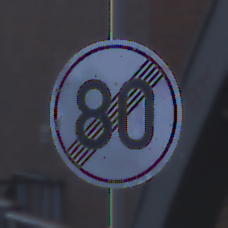
Verkehrszeichen: EndeGeschwindigkeit80
Umgebung: Outdoor, Urban
Tageszeit: SunriseSunset
Wetter: Clear
Licht: Natural
Jahreszeit: NotSpecified
Kontrast: MediumContrast